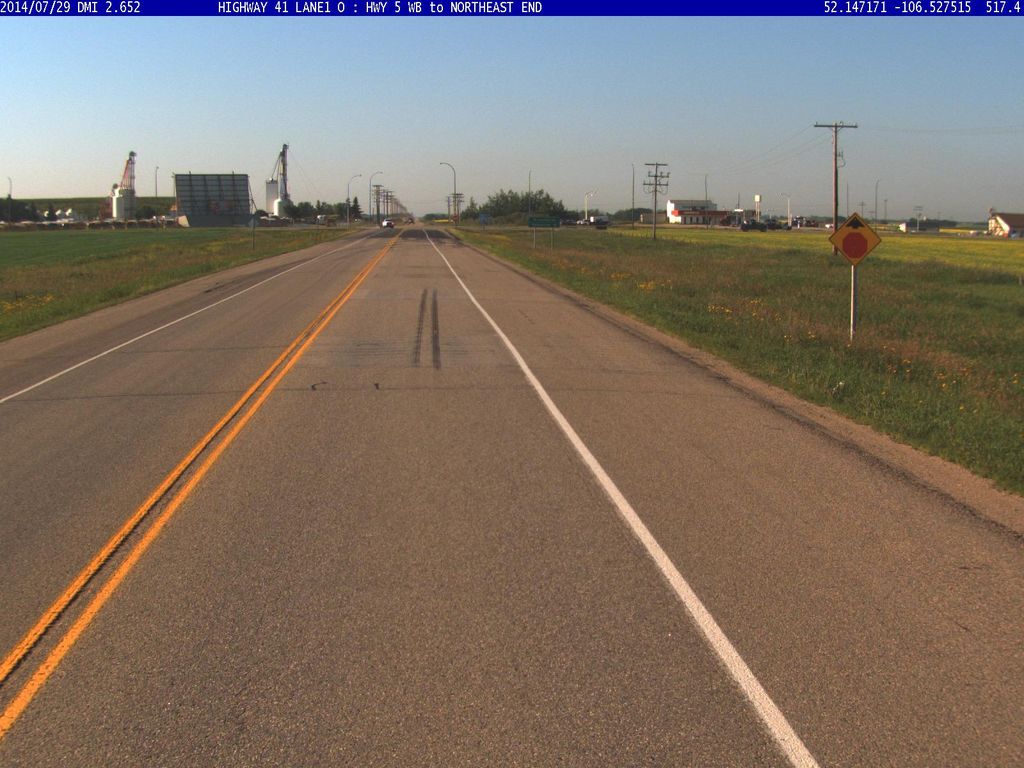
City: saskatoon